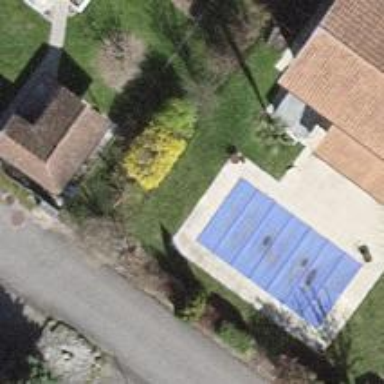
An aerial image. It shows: Outdoor swimming pool in leisure land.